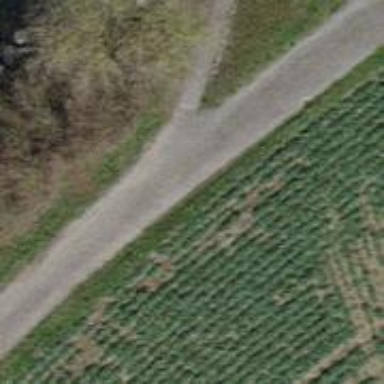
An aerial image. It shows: Compacted grade3 track used for agricultural vehicles.